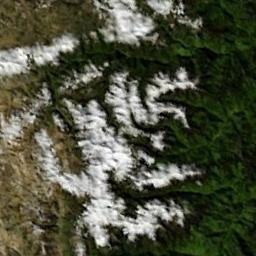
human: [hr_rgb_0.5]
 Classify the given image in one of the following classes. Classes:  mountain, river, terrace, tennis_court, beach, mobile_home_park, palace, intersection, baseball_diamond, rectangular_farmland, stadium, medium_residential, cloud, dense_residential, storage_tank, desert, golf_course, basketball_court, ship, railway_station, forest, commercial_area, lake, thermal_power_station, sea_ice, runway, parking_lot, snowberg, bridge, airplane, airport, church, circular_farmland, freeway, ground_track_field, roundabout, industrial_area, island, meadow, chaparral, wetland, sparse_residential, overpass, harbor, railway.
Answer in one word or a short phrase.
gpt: snowberg